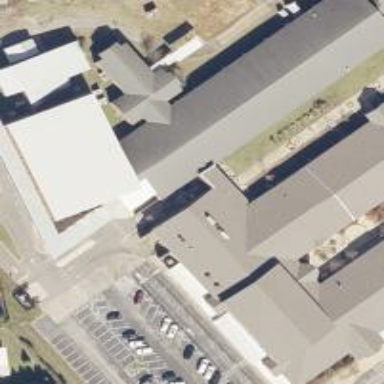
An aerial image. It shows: School.